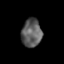
Tissue: skin
Cell type: Epithelial cells
Senescence score: 0.2014
Nuclear area (px): 554
Mean DAPI intensity: 93.46